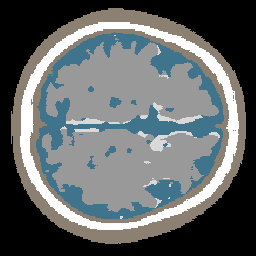
Label: no_lesion